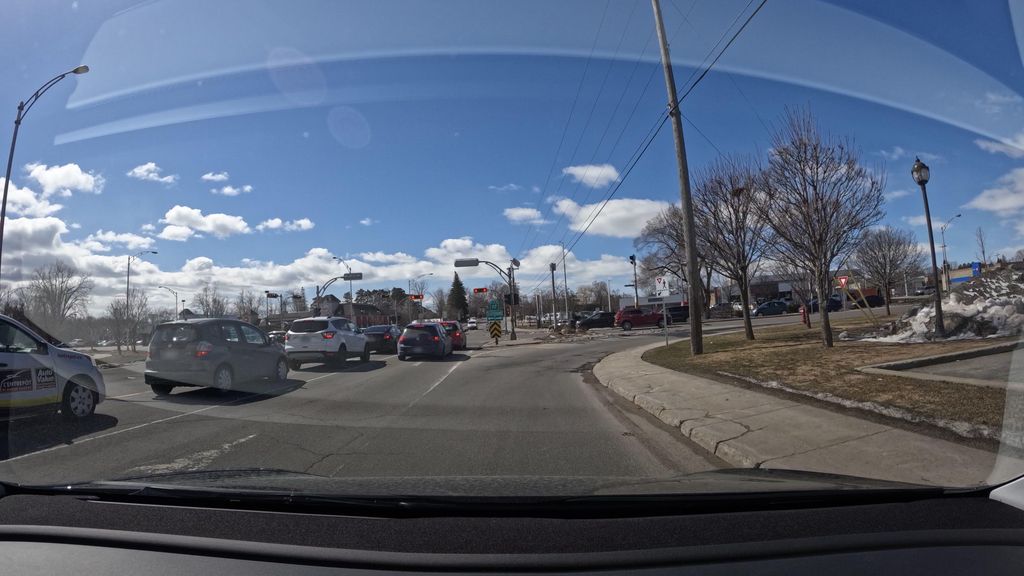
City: montreal